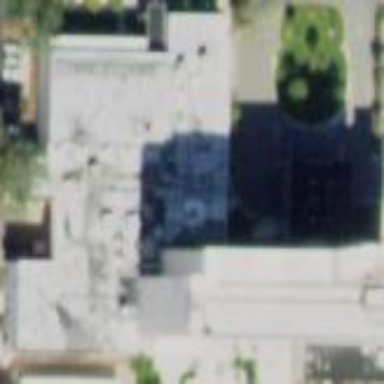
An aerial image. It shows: Commercial building that is part of hotel.